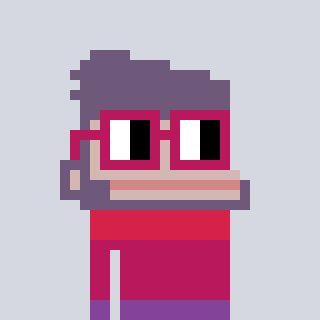
a pixel art character with square dark red glasses, a ape-shaped head and a computerblue-colored body on a cool background